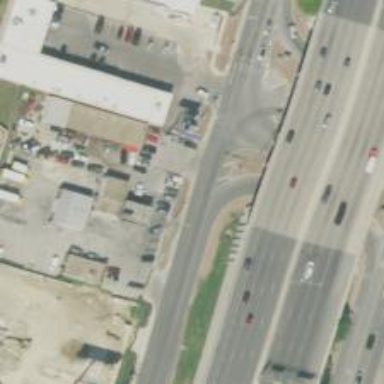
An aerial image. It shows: Secondary road with asphalt surface and frontage road.